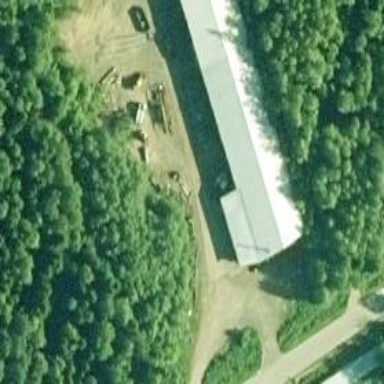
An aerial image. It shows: Industrial building.